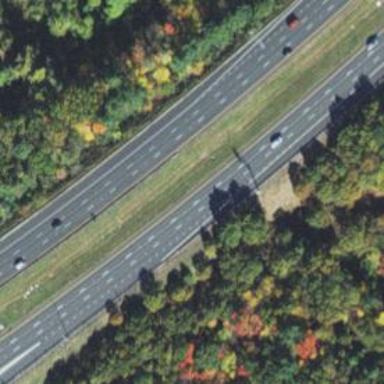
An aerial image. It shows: Asphalt motorway.